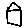
Label: house